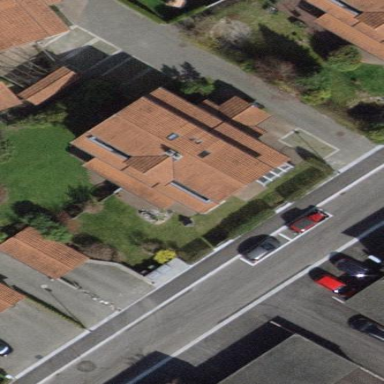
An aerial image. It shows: Terrace building with gabled roof.